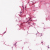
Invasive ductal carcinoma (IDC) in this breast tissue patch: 0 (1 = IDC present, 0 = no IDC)